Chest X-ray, AP view. Patient: 71 years old, sex M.
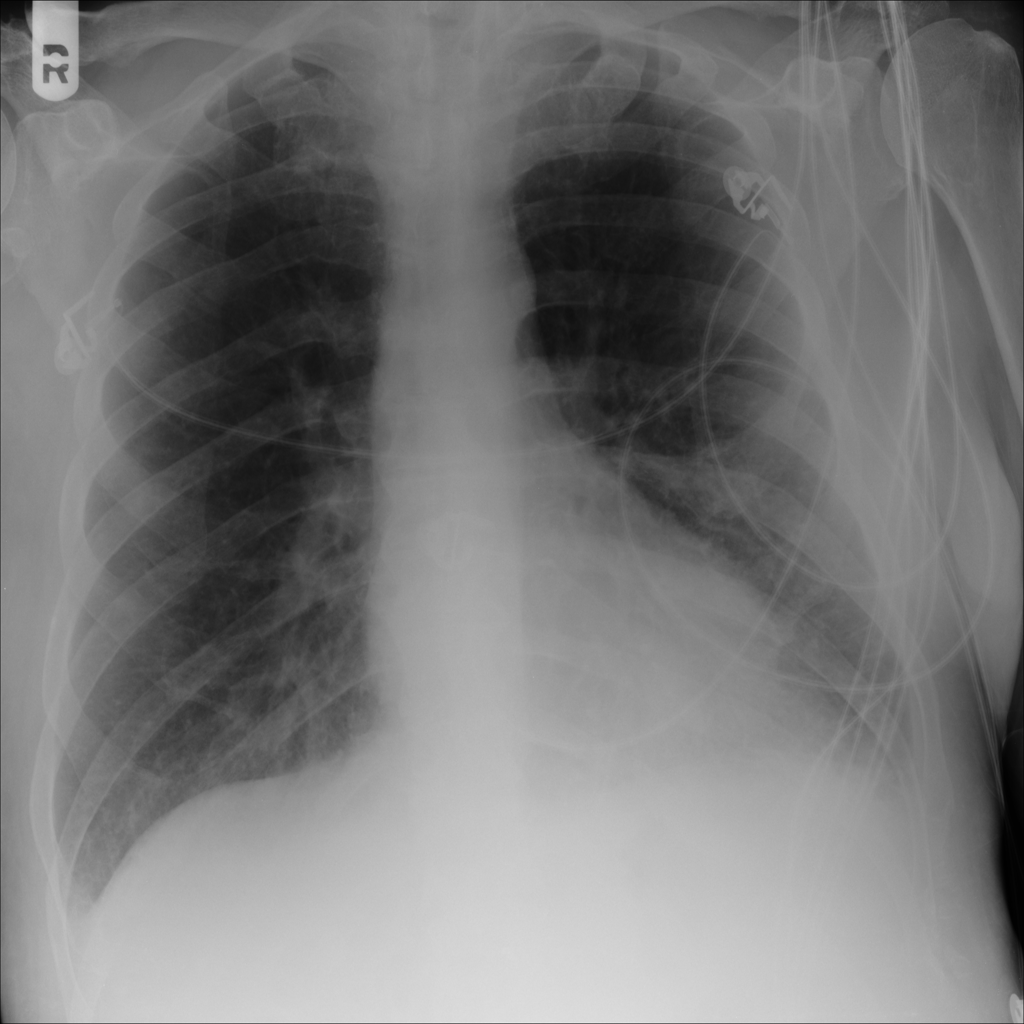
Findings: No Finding